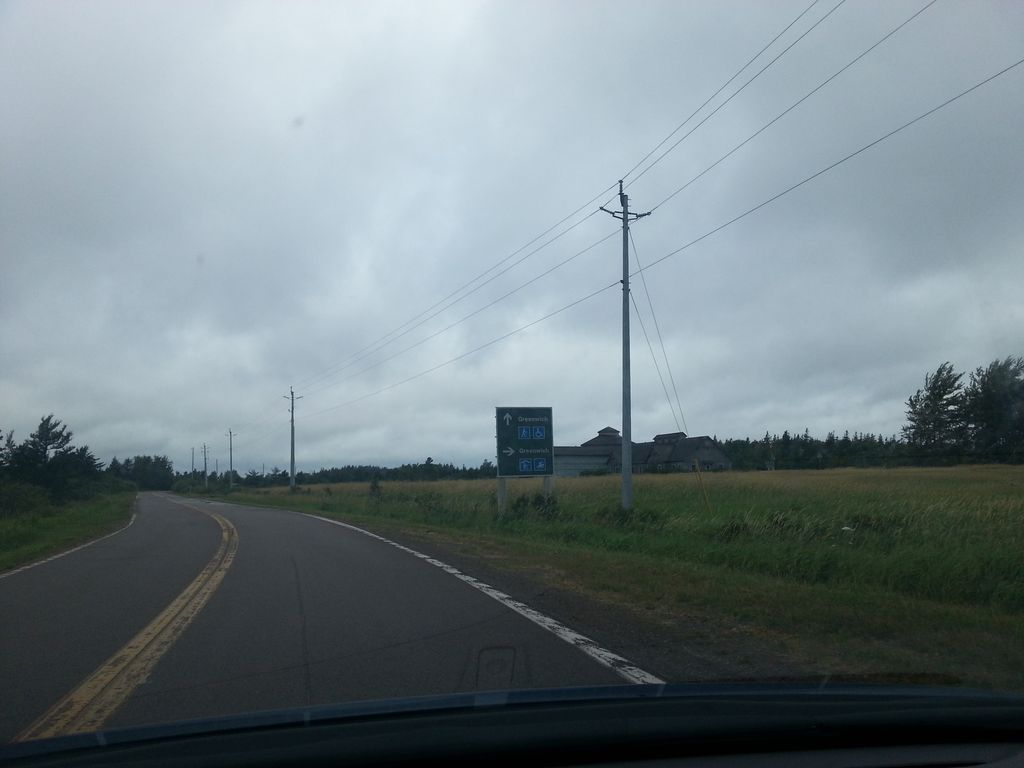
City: charlottetown